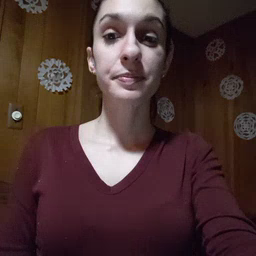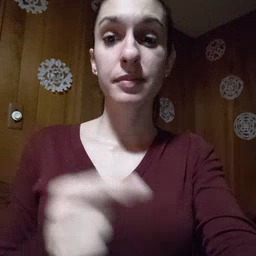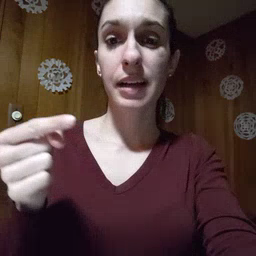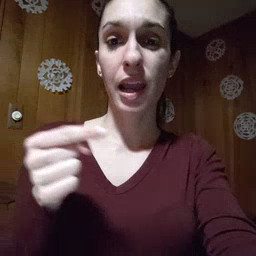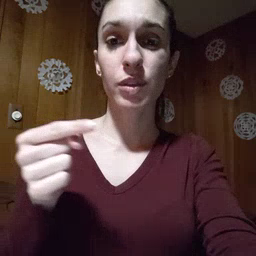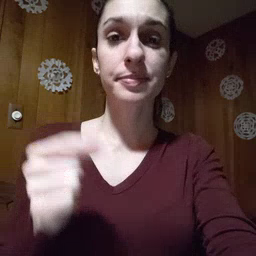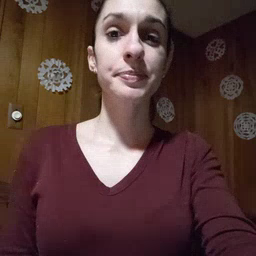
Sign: owie